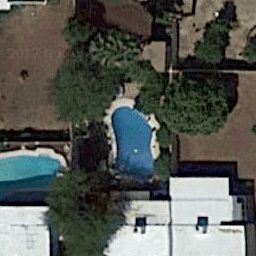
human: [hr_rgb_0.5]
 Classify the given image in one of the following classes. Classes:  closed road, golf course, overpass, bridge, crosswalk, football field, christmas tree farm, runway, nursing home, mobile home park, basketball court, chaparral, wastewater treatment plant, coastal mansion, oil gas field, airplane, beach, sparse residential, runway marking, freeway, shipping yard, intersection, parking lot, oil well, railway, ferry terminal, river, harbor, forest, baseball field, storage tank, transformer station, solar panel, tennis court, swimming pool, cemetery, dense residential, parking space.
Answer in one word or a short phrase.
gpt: swimming pool